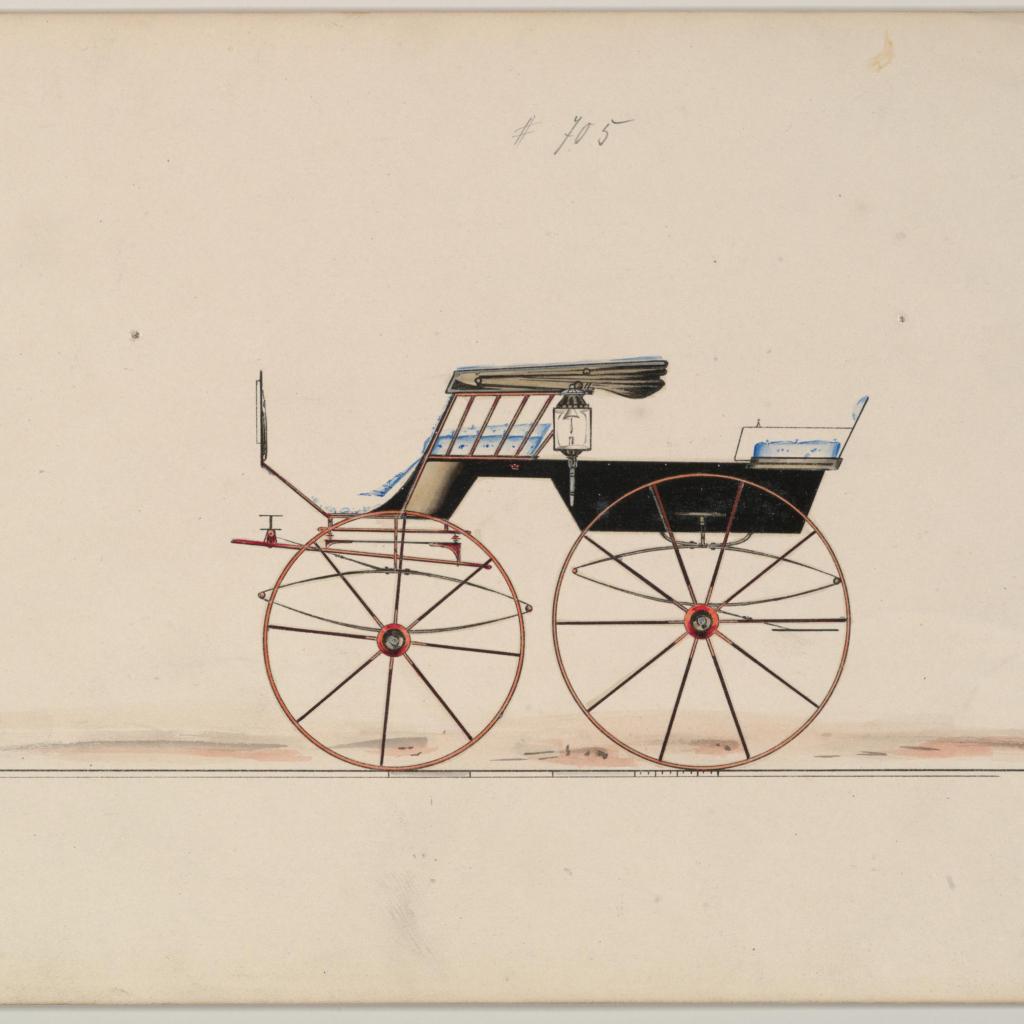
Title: Design for Phaeton, no. 705
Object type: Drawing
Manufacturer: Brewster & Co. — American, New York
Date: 1850–74
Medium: Pen and black ink, watercolor and gouache with gum arabic
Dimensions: sheet: 6 x 7 3/4 in. (15.2 x 19.7 cm)
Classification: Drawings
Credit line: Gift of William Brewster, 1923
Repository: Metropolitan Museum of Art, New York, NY